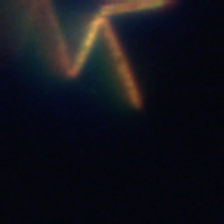
Taxon: Thalassionema
Group: Diatoms